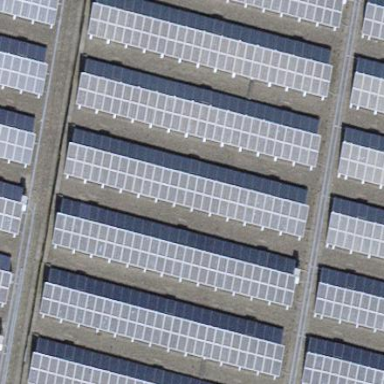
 consisting of solar photovoltaic panels."